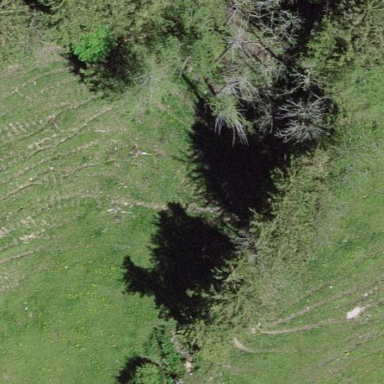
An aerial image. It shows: Serene woodland landscape.